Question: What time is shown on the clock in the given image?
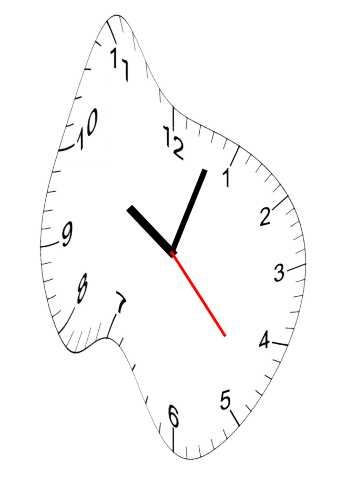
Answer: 10:03:23